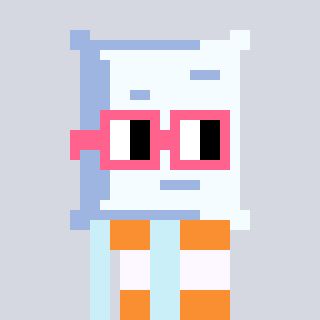
a pixel art character with square pink glasses, a pillow-shaped head and a cold-colored body on a cool background